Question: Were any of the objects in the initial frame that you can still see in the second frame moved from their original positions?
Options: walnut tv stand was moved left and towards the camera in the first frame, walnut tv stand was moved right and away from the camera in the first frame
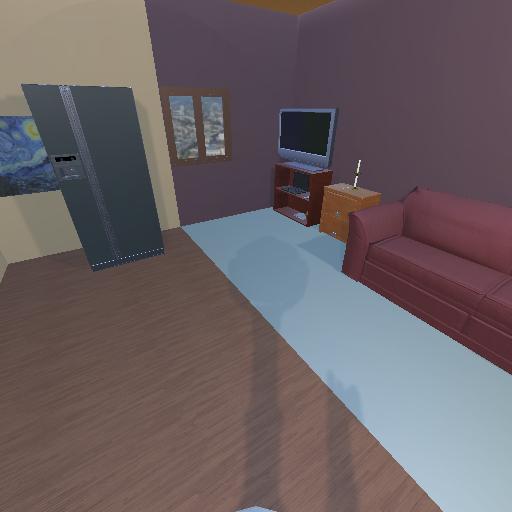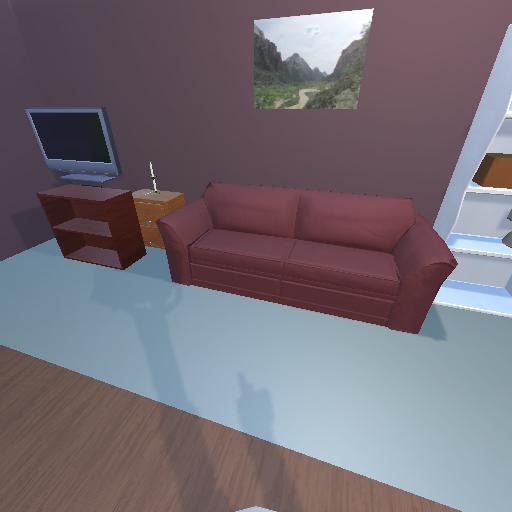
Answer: walnut tv stand was moved left and towards the camera in the first frame